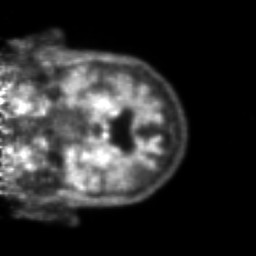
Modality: PET
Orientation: coronal
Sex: male
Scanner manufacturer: ge